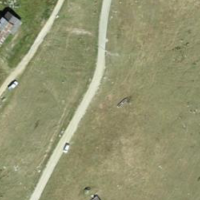
EUNIS habitat code: 26
Species observed at this site:
Campanula barbata